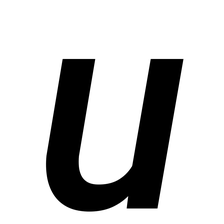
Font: Roboto-Italic_Medium_Italic